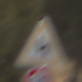
Verkehrszeichen: DoppelkurveZunaechstLinks
Zusatzzeichen unten: Geschwindigkeit70
Umgebung: Outdoor, Nature
Tageszeit: Midday
Wetter: PartlyCloudy
Licht: Natural
Jahreszeit: NotSpecified
Kontrast: HighContrast